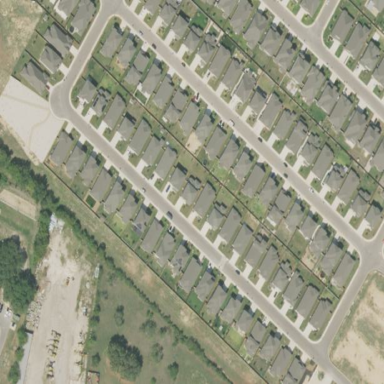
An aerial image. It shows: Residential area consisting of single-family homes.